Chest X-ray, PA view. Patient: 58 years old, sex M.
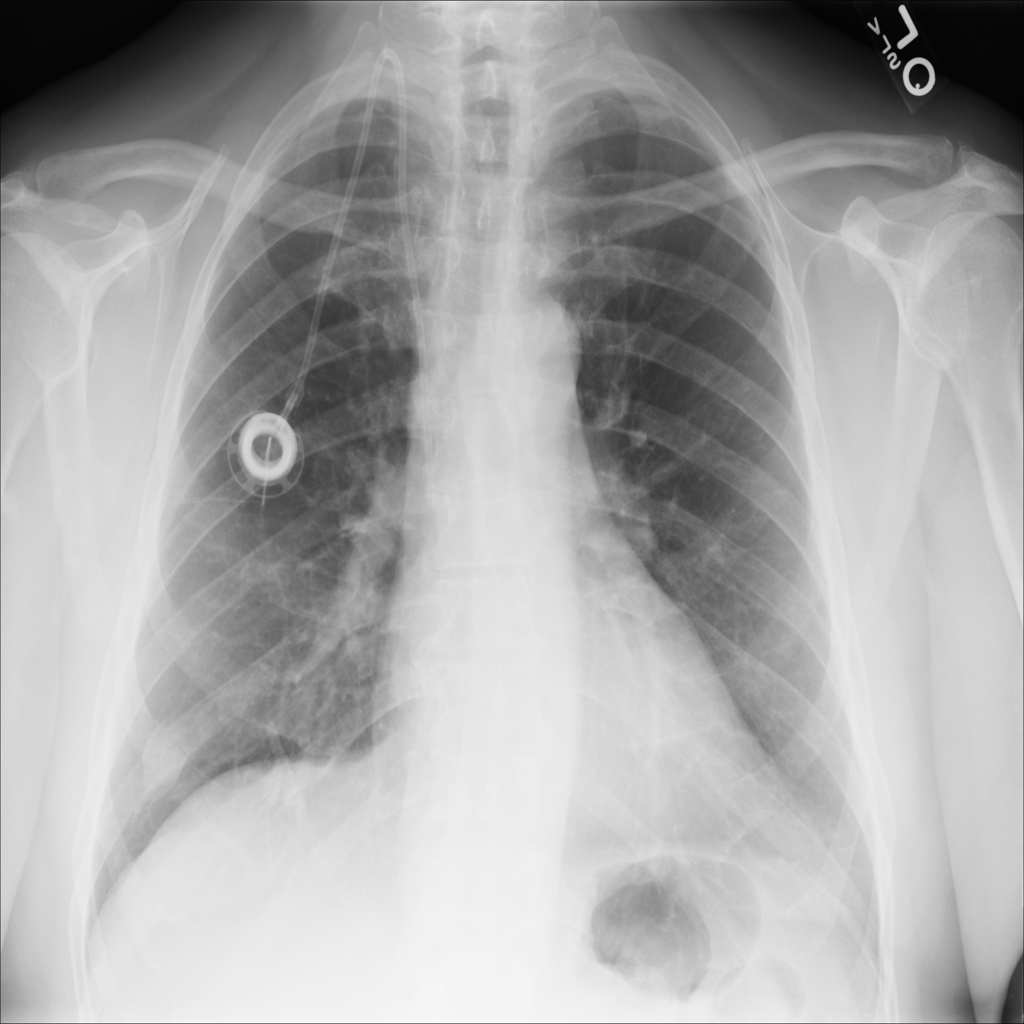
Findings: No Finding